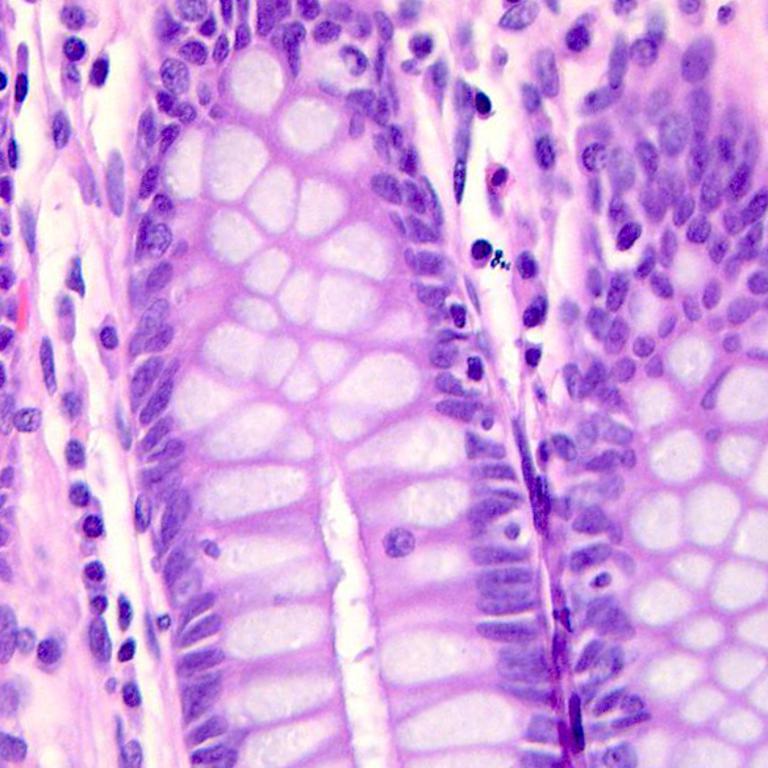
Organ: colon
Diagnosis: benign